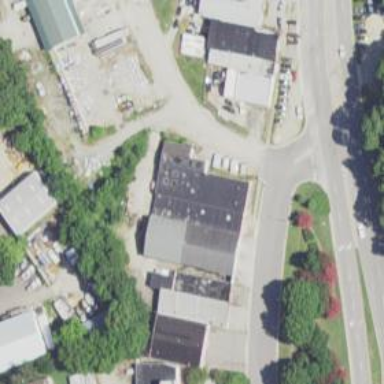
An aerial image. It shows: Commercial building.